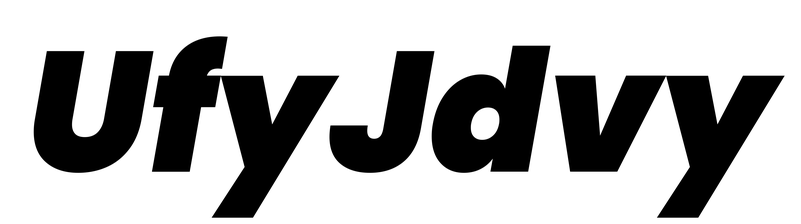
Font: Poppins-BlackItalic